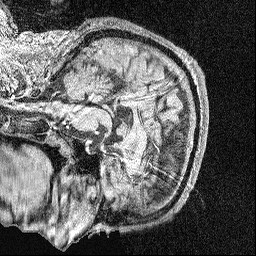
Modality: MP2RAGE
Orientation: sagittal
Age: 41
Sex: male
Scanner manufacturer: siemens
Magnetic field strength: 3 T
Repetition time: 5 s
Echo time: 0.00298 s